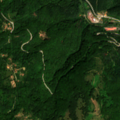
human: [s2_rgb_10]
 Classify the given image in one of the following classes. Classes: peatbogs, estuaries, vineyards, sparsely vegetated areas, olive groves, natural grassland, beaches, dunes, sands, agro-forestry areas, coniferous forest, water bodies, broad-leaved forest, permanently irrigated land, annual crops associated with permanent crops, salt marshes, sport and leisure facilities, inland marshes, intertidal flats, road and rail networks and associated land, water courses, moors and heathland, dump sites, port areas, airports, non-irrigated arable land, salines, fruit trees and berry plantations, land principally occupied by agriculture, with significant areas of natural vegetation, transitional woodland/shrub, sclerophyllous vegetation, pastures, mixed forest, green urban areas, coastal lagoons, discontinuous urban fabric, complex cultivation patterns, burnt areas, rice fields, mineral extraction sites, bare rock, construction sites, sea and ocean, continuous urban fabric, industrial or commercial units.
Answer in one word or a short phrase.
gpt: pastures, broad-leaved forest, coniferous forest